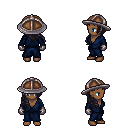
a pixel art fantasy rpg character, female body template, human, dark skin, blue robe, metal pants, raven right-swept hairstyle, chain helm, metal gloves, four views (front, back, left, right), 2x2 character sprite sheet, small pixel art, hard edges, no anti-aliasing